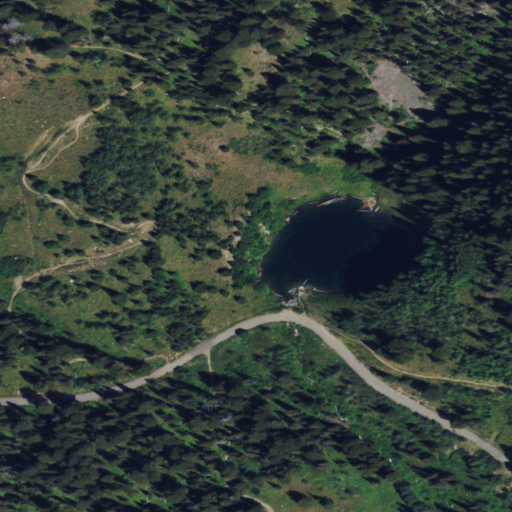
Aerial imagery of valley in Wyoming named Glory Slide containing evergreen forest, shrub, open development, deciduous forest, and open water